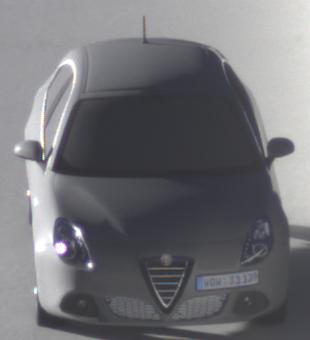
Make: Alfa Romeo
Model: Giulietta 1.4 TB 16V
Detailed model: Giulietta (940)
Model produced from: 2010/05
Model produced until: 2013/03
Doors: 5
Color: gray
Road condition: dry road
Daytime: sunrise or sunset
Contrast: high contrast